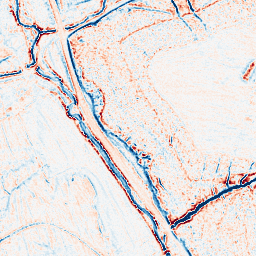
Category: edge_preserving
Decomposition family: anisotropic_diffusion
Decomposition parameters: iterations: 10
kappa: 10
gamma: 0.1
Upsampling method: linear_exact
Upsampling parameters: scale: 2
Upsampling scale: 2